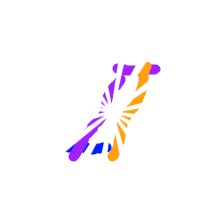
Shape: parallelogram